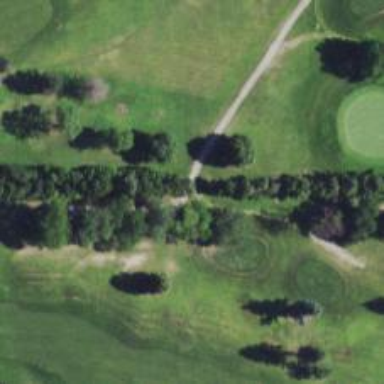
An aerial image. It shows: Path for both road and golf.